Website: lowes
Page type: customer-info-address
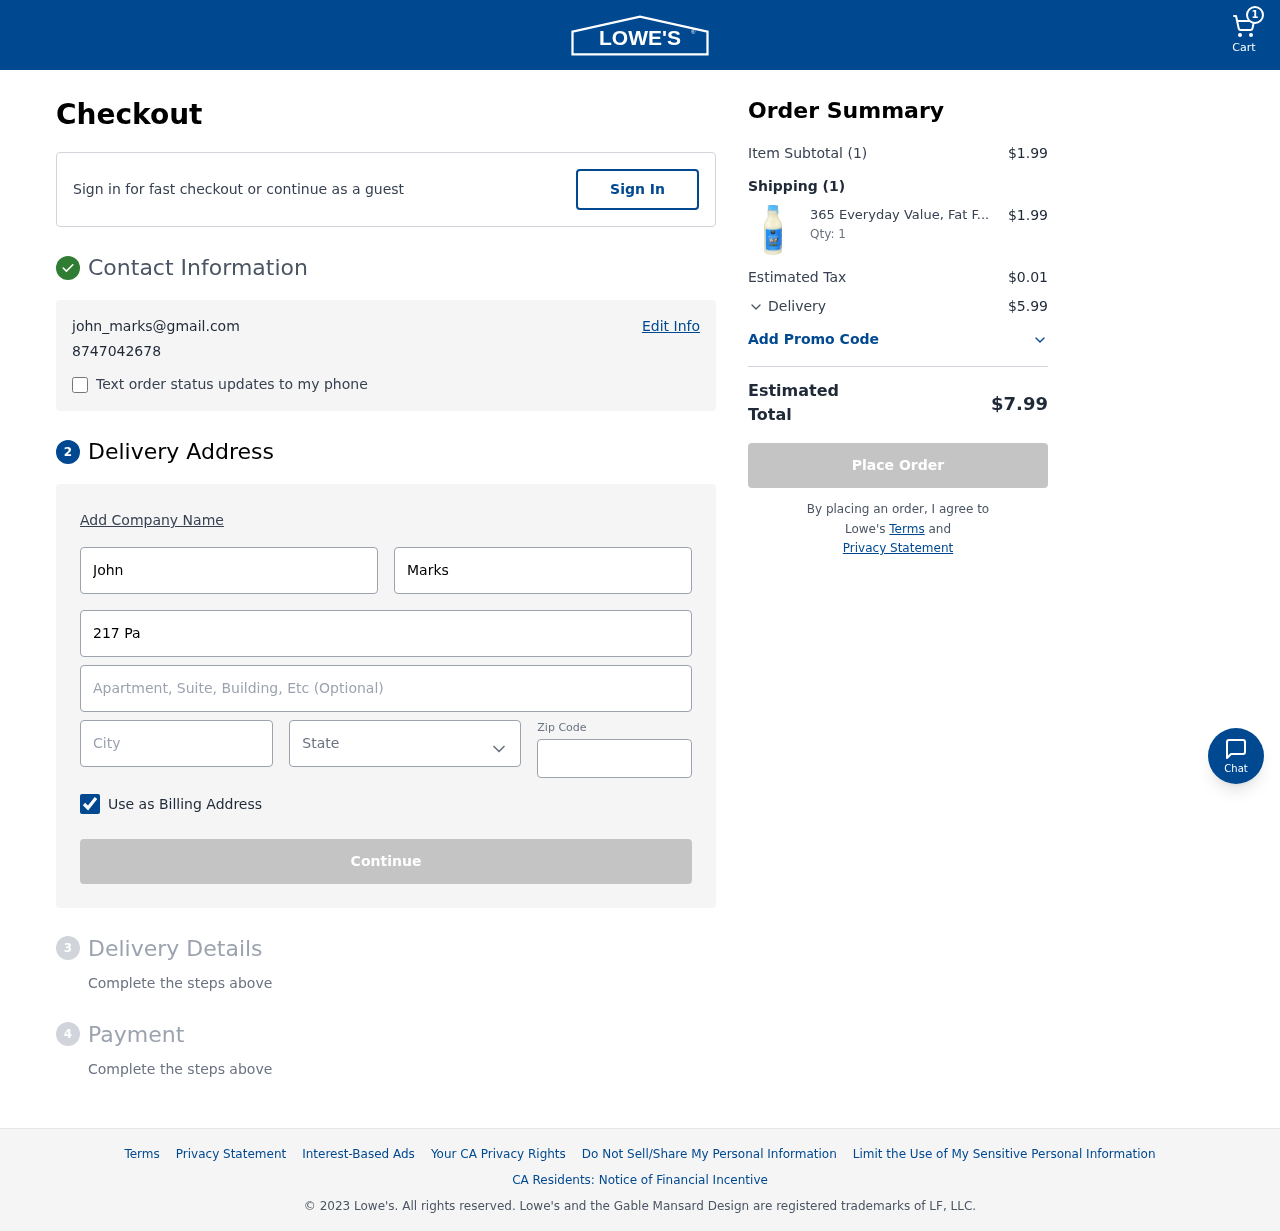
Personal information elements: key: PII_CITY
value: Hernandezview
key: PII_EMAIL
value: john_marks@gmail.com
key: PII_FIRSTNAME
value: John
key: PII_LASTNAME
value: Marks
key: PII_PHONE
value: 8747042678
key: PII_POSTCODE
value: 09106
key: PII_STATE
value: Pennsylvania
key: PII_STREET
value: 217 Parker Plains
Product elements: key: PRODUCT1_NAME
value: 365 Everyday Value, Fat Free Skim Milk, Pint
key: PRODUCT1_QUANTITY
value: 1
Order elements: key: ORDER_NUM_ITEMS
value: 1
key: ORDER_SUBTOTAL
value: $1.99
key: ORDER_NUM_ITEMS2
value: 1
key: ORDER_SUBTOTAL2
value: $1.99
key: ORDER_TAX
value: $0.01
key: ORDER_SHIPPING_COST
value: $5.99
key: ORDER_TOTAL
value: $7.99